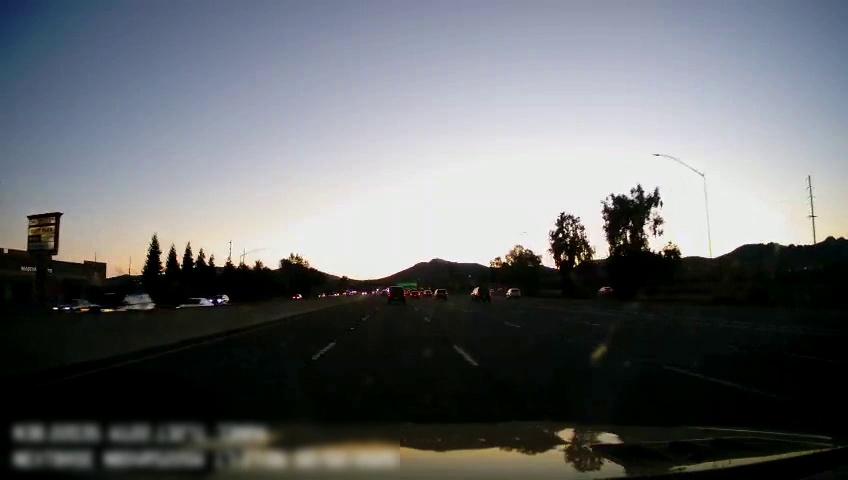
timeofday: Dusk/Dawn/Twilight
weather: Sunny
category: Drivable Space
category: Vehicles | Car
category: Vehicles | SUV
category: Vehicles | SUV
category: Vehicles | Car
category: Vehicles | Car
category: Vehicles | Car
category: Vehicles | SUV
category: Vehicles | SUV
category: Vehicles | SUV
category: Vehicles | Car
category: Vehicles | SUV
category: Vehicles | Car
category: Lanes | Alternate Lane
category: Lanes | Current Lane
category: Lanes | Current Lane
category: Lanes | Alternate Lane
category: Lanes | Alternate Lane
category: Lanes | Alternate Lane